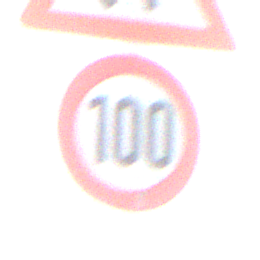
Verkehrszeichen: Geschwindigkeit100
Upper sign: Gegenverkehr
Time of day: MorningAfternoon
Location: Outdoor (Suburban)
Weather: PartlyCloudy
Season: NotSpecified
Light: Natural